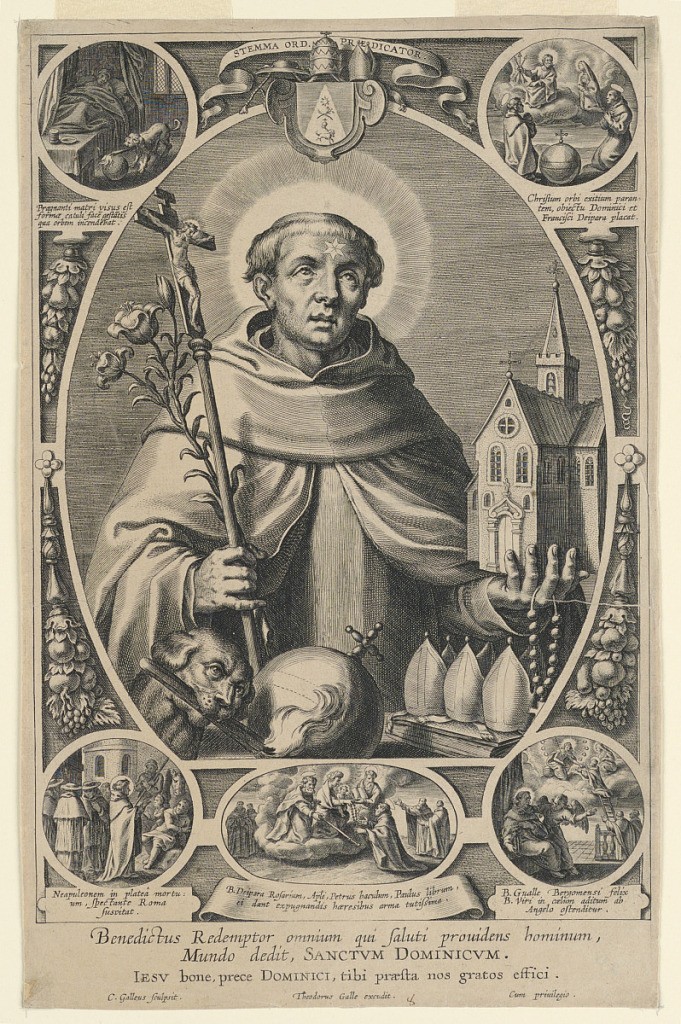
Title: Saint Dominic
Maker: Cornelis Galle I, Flemish, 1576 - 1650
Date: ca. 1630
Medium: Engraving on laid paper
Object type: Print
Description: Saint Dominic in center oval, looking up toward the right, a star on his forehead. He holds a crucifix and lily in his right hand, a church and rosary in his left. Before him a skull, orb, dog with a torch. Three small scenes of his life around the frame. Below, the inscription: "Benedictus Redemptor. omnium qui saluti providens nominum, Mundo dedit, SANCTUM DOMENICUM. IESU bone, prece Domenici, tibi gratis praesta nos gratos effici. Below artist's and publisher's names.